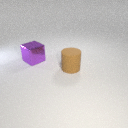
large purple metal cube to the left of large brown rubber cylinder